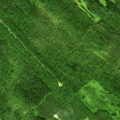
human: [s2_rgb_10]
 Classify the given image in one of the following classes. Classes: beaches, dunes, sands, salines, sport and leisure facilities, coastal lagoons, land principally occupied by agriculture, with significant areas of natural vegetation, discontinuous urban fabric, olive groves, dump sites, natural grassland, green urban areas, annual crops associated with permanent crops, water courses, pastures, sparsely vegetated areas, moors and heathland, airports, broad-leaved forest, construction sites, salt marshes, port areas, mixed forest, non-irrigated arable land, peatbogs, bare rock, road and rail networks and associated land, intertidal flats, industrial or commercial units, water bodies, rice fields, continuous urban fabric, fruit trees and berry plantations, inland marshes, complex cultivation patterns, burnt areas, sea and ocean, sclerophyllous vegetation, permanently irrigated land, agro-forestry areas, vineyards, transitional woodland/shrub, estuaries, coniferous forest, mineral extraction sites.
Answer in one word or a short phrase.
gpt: coniferous forest, mixed forest